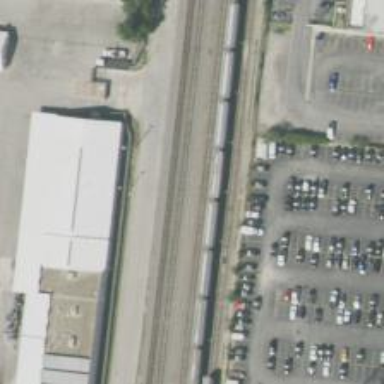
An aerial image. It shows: View of railway yard.